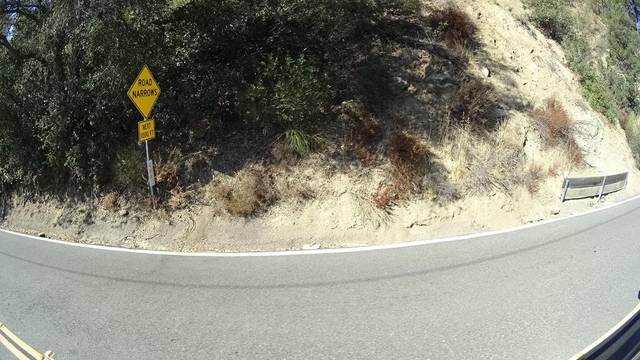
Region: United States
Coordinates: 33.708, -117.639